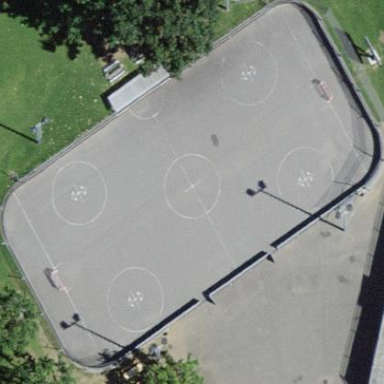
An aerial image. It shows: Asphalt pitch used for field hockey.